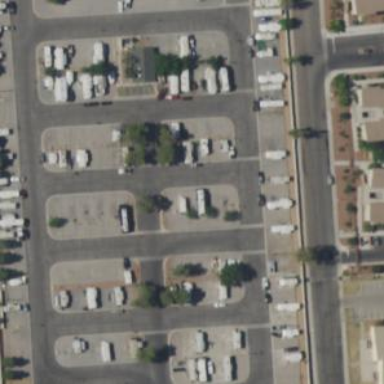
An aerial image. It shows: Caravan site for tourism.